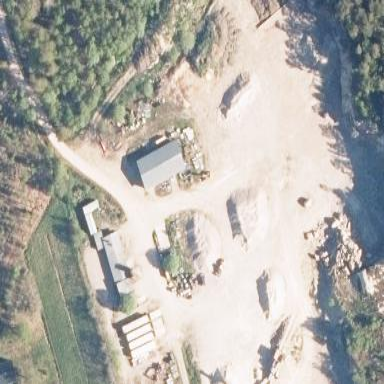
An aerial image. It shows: Quarry area.